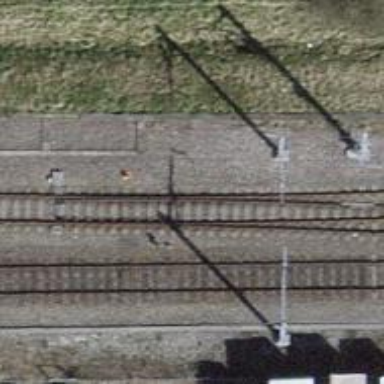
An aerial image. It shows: Railway switch.